Question: I have a class called Status, and I also have a class called ApplicantPositionHistory which has an OldStatus and a NewStatus.
However the table is being generated like this:

I would expect that the table has a newstatusid and oldstatusid, which should be foreign keys, but it generated those 2 columns duplicated.
'''
public class ApplicationPositionHistory
{
[DatabaseGenerated(System.ComponentModel.DataAnnotations.DatabaseGeneratedOption.Identity)]
public int ApplicationPositionHistoryID { get; set; }
public ApplicantPosition applicantPosition { get; set; }
[Column("oldStatusID")]
public int oldStatusID { get; set; }
[Column("newStatusID")]
public int newStatusID { get; set; }
public Status oldStatus { get; set; }
public Status newStatus { get; set; }
[StringLength(500, MinimumLength = 3, ErrorMessage = "Comments should not be longer than 500 characters.")]
[Display(Name = "Comments")]
public string comments { get; set; }
[DisplayFormat(DataFormatString = "{0:d}", ApplyFormatInEditMode = true)]
[Display(Name = "Date")]
public DateTime dateModified { get; set; }
}
public class Status
{
[DatabaseGenerated(System.ComponentModel.DataAnnotations.DatabaseGeneratedOption.Identity)]
public int StatusID { get; set; }
[StringLength(40, MinimumLength = 3, ErrorMessage = "Status should not be longer than 20 characters.")]
[Display(Name = "Status")]
public string status { get; set; }
}
'''
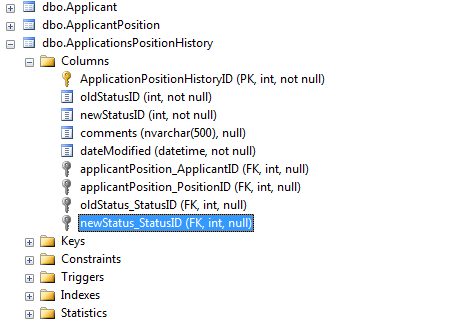
Answer: I think the problem is your non standard naming convention which results in problem when applying default mapping conventions so your FK columns are not paired with navigation properties and EF creates new ones.
Try this to manually pair navigation properties with your FK properties:
'''
[ForeignKey("oldStatusID")]
public Status oldStatus { get; set; }
[ForeignKey("newStatusID")]
public Status newStatus { get; set; }
'''